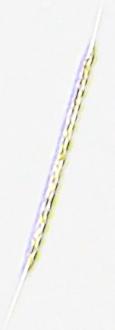
Label: Rhizosolenia